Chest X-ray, AP view. Patient: 68 years old, sex M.
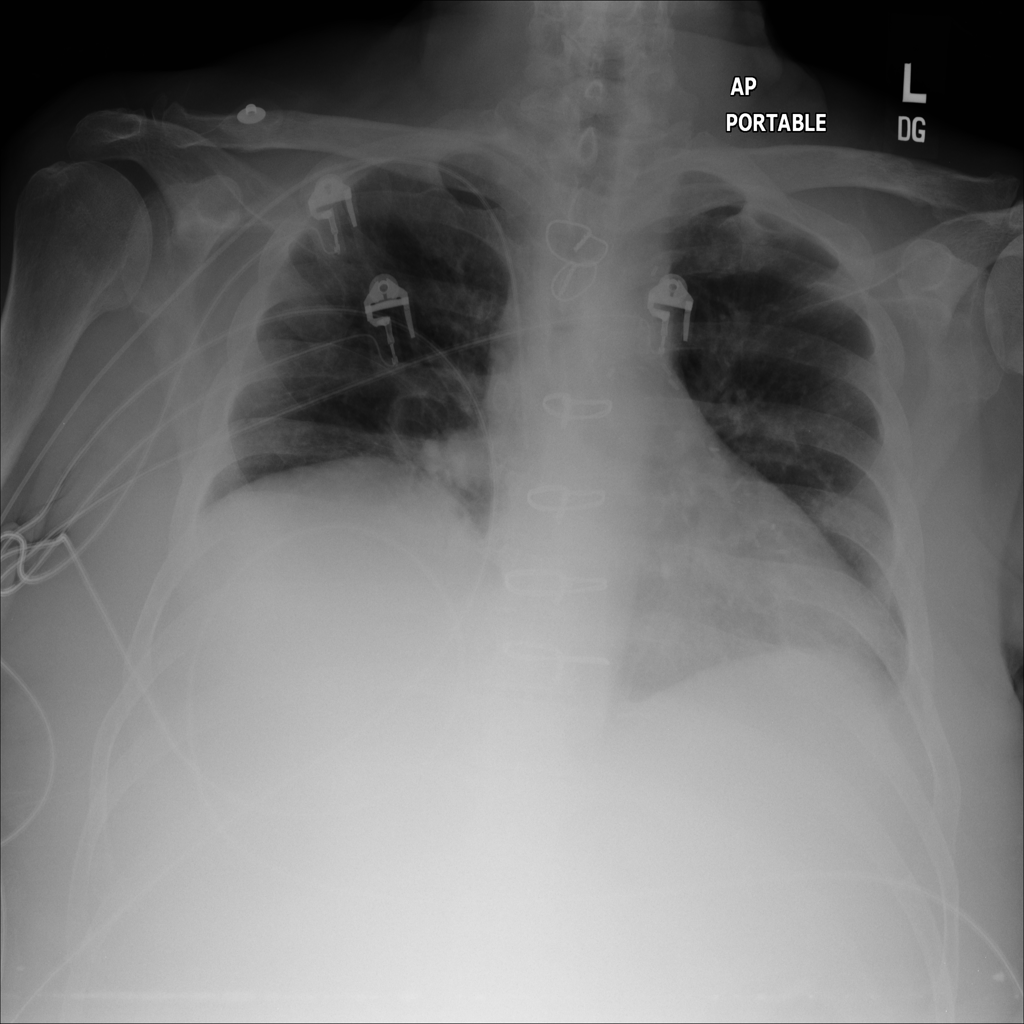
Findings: No Finding